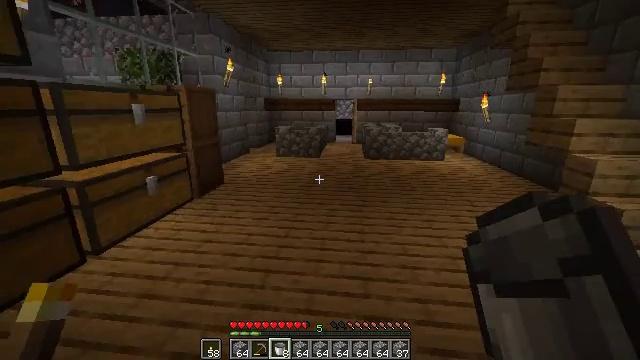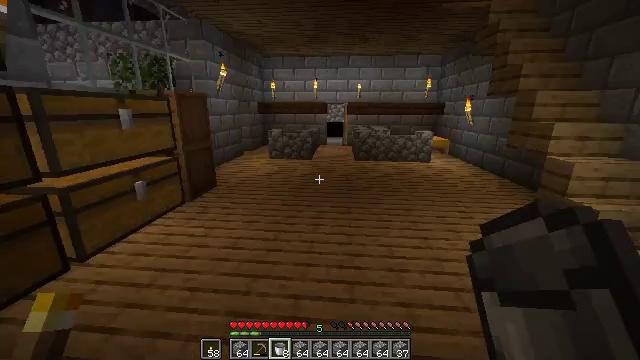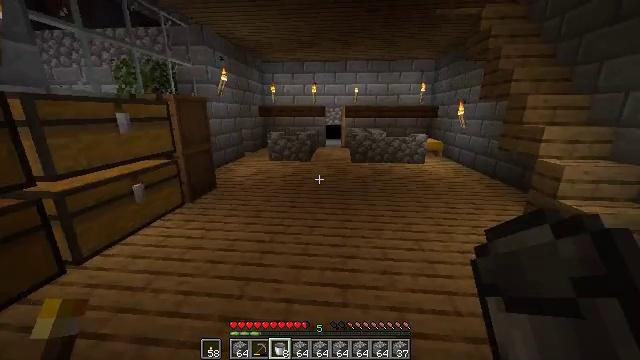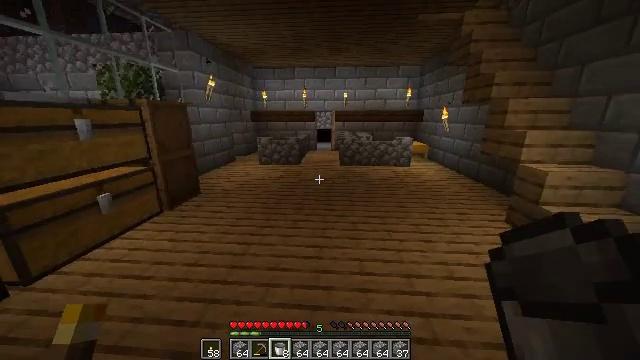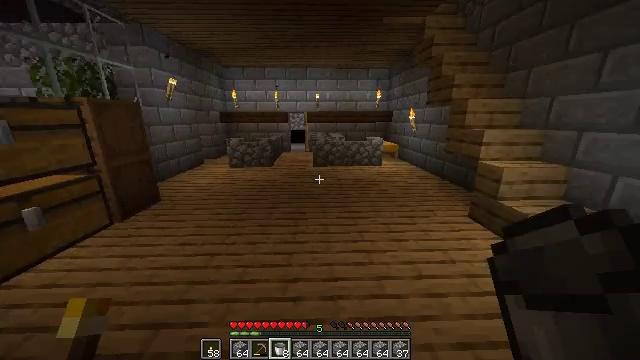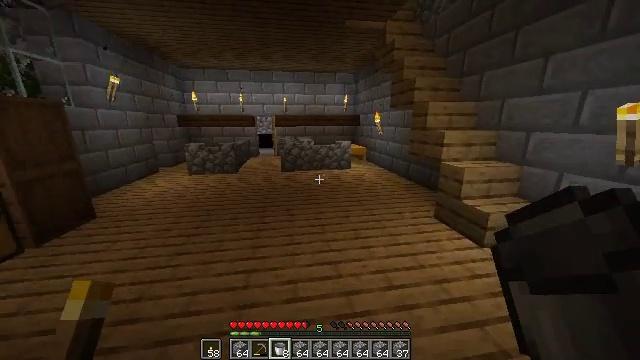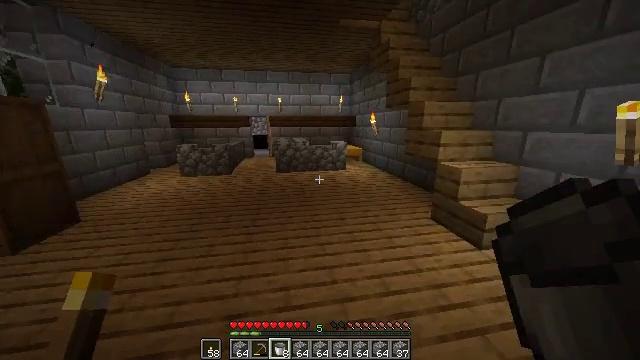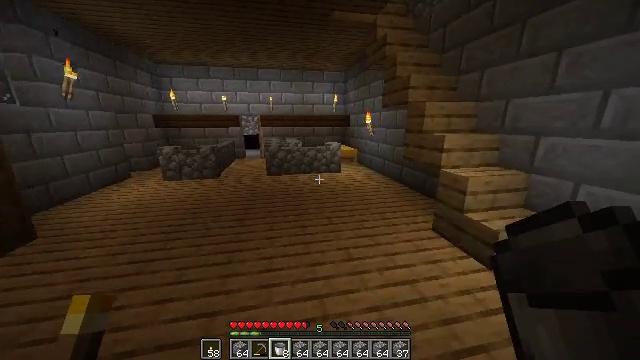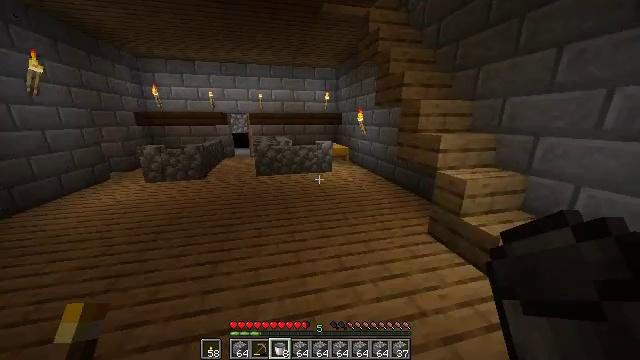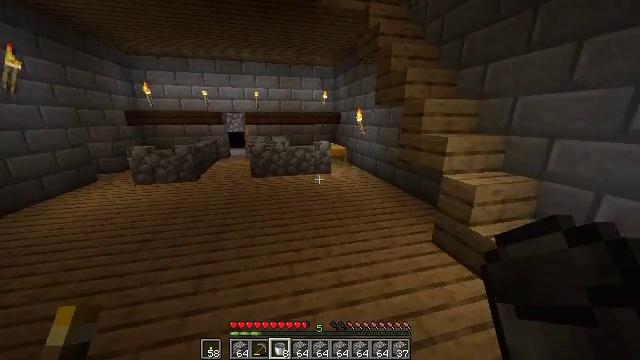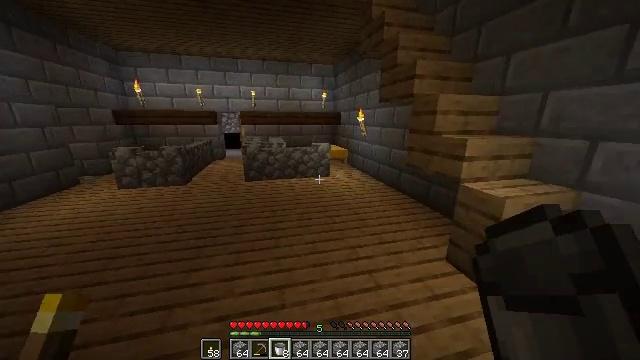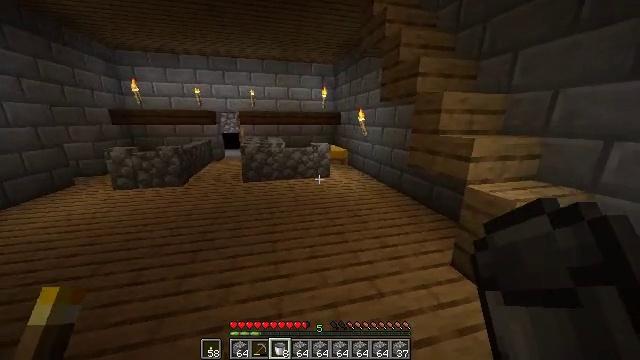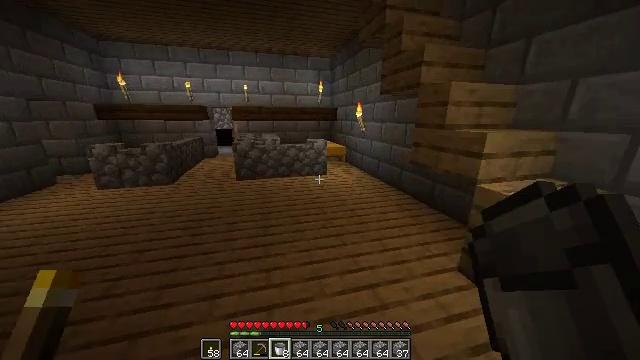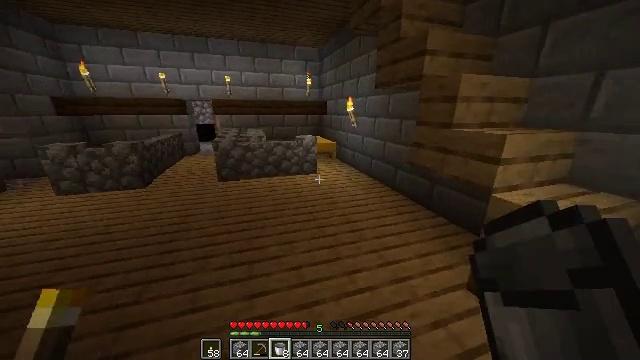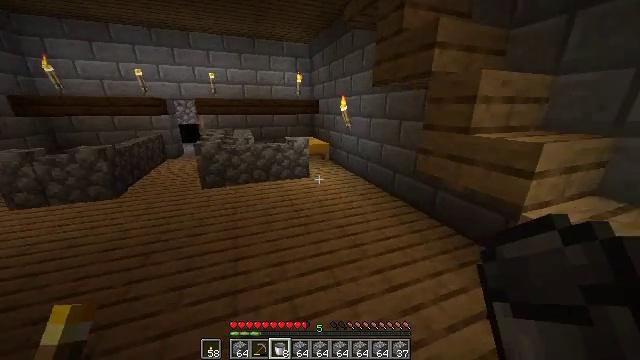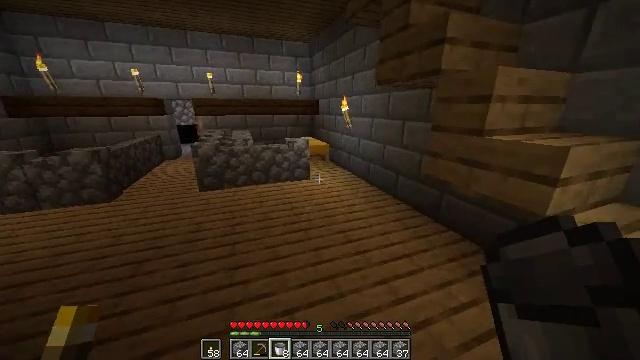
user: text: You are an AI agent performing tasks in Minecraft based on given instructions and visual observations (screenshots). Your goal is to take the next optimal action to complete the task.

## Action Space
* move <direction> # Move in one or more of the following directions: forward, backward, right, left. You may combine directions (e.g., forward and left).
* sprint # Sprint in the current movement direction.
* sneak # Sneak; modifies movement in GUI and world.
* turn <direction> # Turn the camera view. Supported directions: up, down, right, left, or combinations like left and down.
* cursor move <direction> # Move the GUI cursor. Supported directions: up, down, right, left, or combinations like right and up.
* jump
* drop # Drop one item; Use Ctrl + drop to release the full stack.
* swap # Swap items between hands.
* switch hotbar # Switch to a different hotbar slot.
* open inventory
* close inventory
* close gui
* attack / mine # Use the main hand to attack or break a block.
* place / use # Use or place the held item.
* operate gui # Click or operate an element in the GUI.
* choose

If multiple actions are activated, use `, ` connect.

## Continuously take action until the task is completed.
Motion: motion action
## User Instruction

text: Put dark oak planks in the grid to craft a dark oak trapdoor.
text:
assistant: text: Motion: move forward and move right, sprint, turn right
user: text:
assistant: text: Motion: move forward and move right, sprint
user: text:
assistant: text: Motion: move forward and move right, sprint
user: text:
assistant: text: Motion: move forward and move right, sprint, turn right
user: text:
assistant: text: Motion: move forward, sprint, turn right
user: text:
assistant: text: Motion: move forward, sprint, turn right
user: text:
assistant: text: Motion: move forward, sprint, turn right
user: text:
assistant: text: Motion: move forward, sprint, turn right
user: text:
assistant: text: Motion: move forward, sprint
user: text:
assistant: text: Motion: move forward, sprint
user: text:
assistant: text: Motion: move forward, sprint
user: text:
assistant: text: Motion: move forward, sprint
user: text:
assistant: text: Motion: move forward, sprint, turn right and down
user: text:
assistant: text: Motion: move forward, sprint, turn right
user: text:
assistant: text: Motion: move forward, sprint
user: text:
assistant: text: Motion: move forward, sprint
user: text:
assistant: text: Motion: move forward and move right, sprint
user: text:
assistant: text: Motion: move forward and move right, sprint
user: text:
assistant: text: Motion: move forward and move right, sprint
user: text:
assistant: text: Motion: move forward and move right, sprint
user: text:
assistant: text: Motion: move forward and move right, sprint
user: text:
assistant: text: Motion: move forward, sprint
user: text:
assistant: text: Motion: move forward, sprint, turn left
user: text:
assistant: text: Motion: move forward, sprint, turn left
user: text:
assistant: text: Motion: move forward, sprint, turn left
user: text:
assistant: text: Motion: move forward, sprint, turn left
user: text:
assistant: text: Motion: move forward, sprint
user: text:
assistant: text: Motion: move forward, sprint
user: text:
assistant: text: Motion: move forward, sprint
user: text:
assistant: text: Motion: move forward, sprint